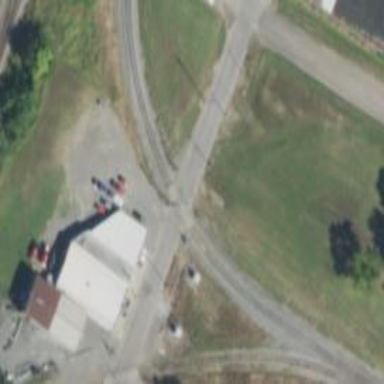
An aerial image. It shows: Level crossing with lights at railway intersection.